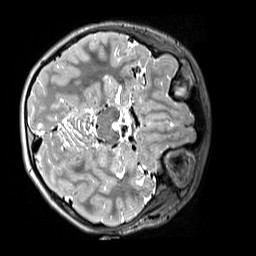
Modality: T2w
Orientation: axial
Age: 11
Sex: female
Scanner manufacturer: siemens
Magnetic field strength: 3 T
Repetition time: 3.2 s
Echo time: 0.408 s